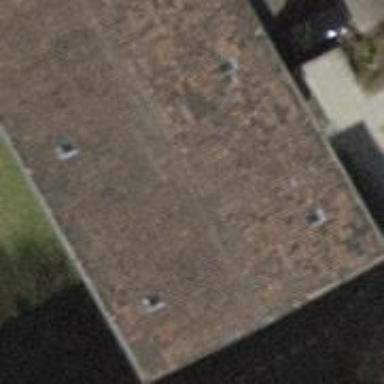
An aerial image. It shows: Pitched roof building.